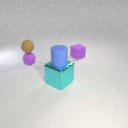
large cyan metal cube to the right of small purple rubber sphere